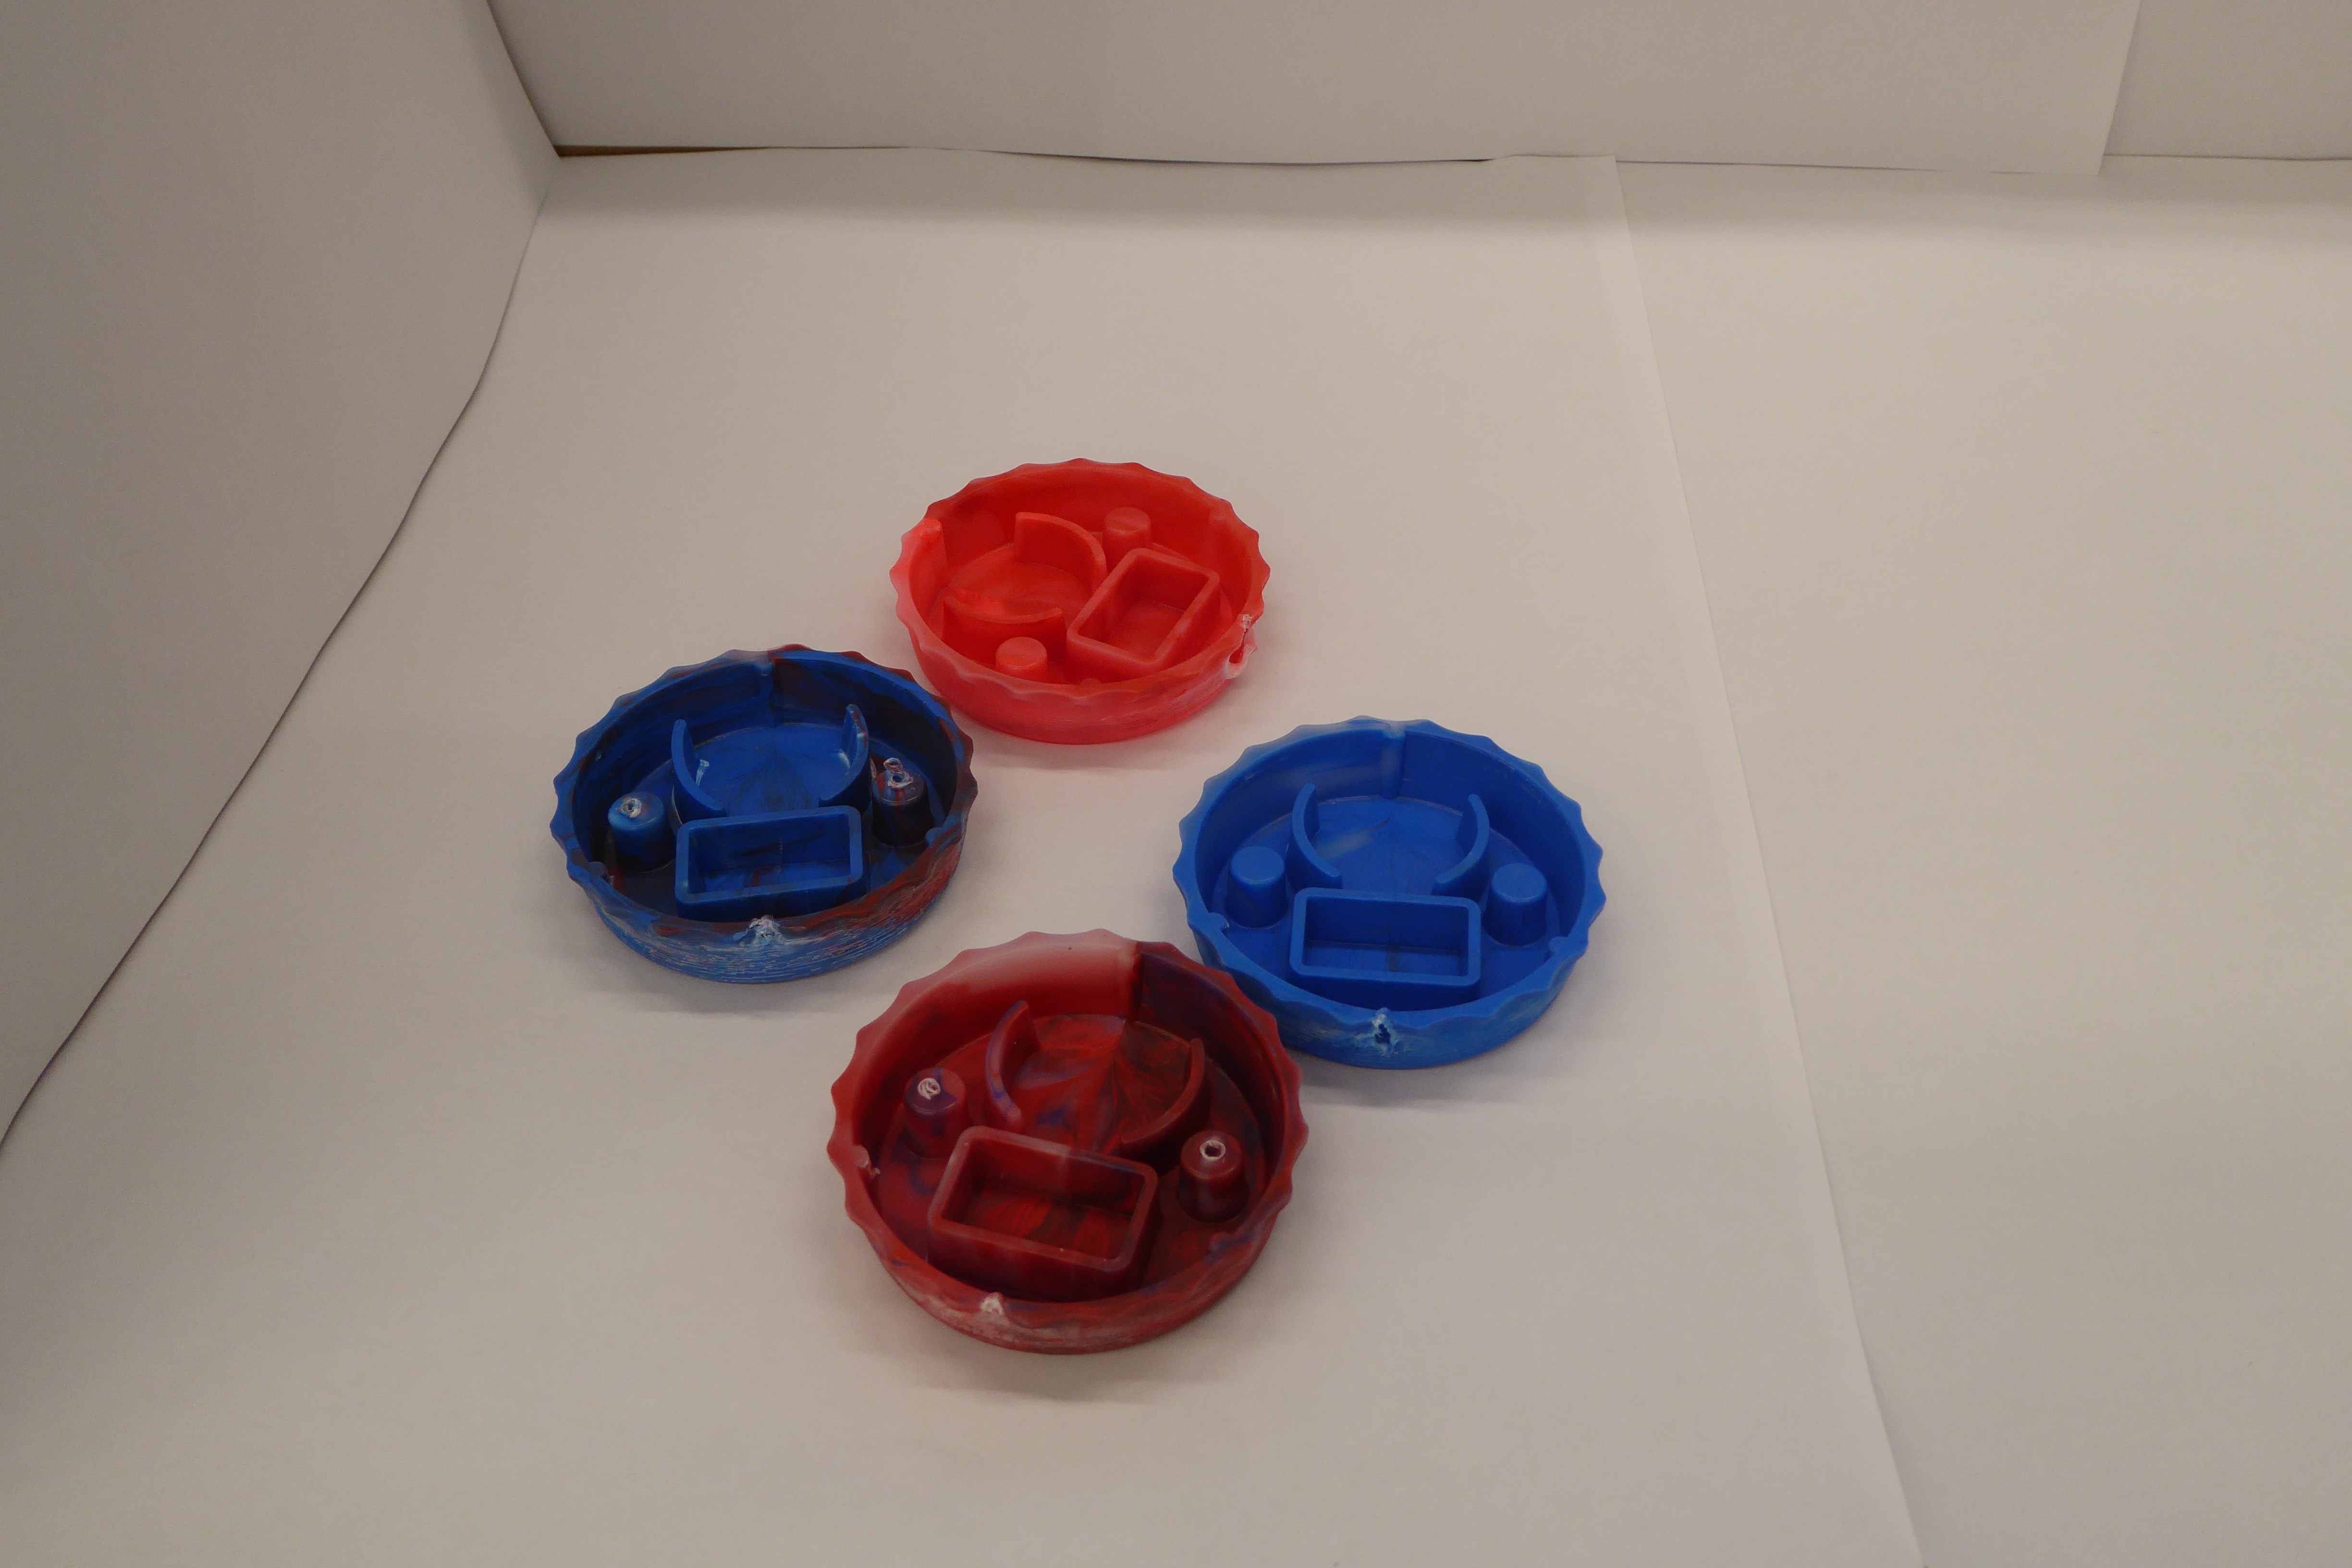
Label: Bottle Opener - Cover